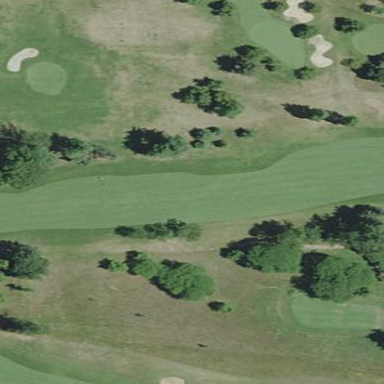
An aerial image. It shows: Scenic golf fairway.